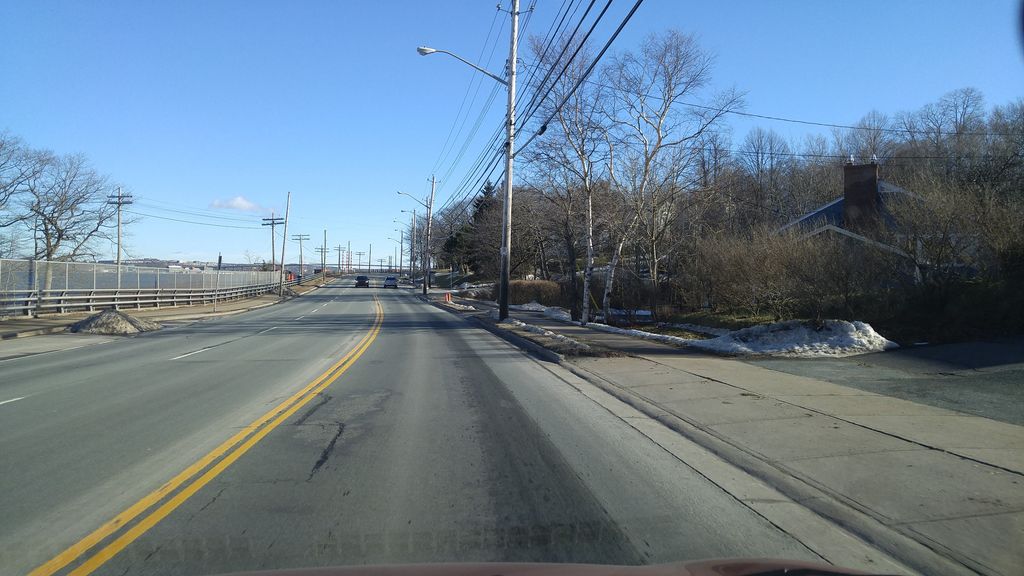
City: halifax